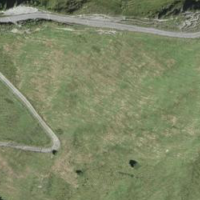
EUNIS habitat code: 23
Species observed at this site:
Vaccinium myrtillus